Aerial crown-view tile of a tropical tree (Barro Colorado Island, Panama), acquired 20250217:
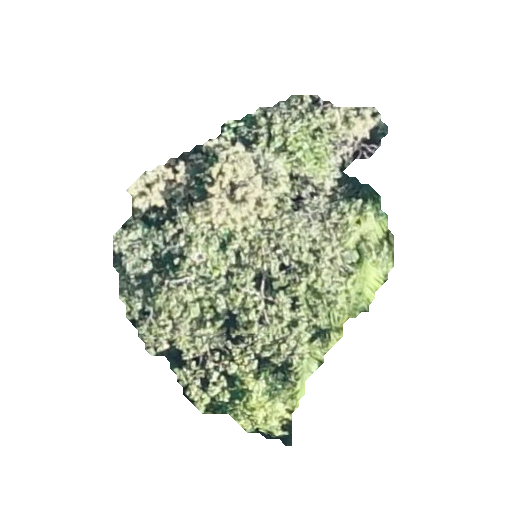
Species: Ochroma pyramidale
GBIF accepted scientific name: Ochroma pyramidale
Crown area: 94.498 m²